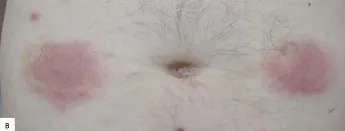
Cutaneous manifestations.
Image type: medical_photograph (skin_photograph)